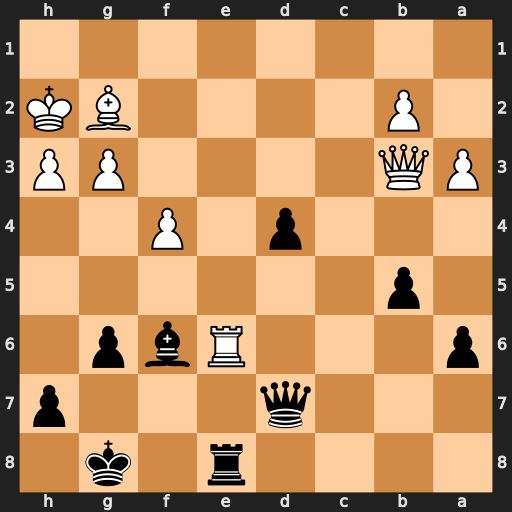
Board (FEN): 4r1k1/3q3p/p3Rbp1/1p6/3p1P2/PQ4PP/1P4BK/8
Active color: b
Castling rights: -
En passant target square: -
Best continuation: Rxe6 Bd5 Kf7